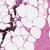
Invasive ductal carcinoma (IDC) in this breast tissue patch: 0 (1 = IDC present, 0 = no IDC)